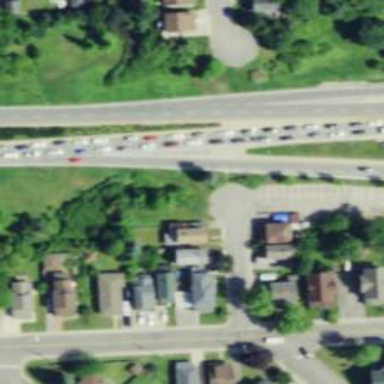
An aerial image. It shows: Trunk link highway.